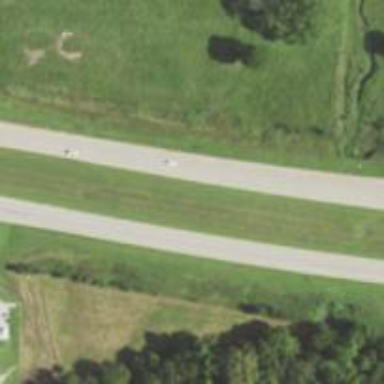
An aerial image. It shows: Trunk highway with expressway features.